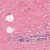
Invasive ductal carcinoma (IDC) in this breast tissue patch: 0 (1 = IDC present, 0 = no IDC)